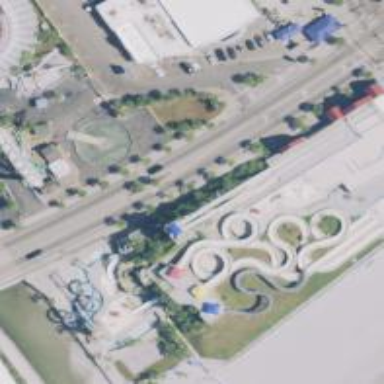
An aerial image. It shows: Water slide attraction by waterway.